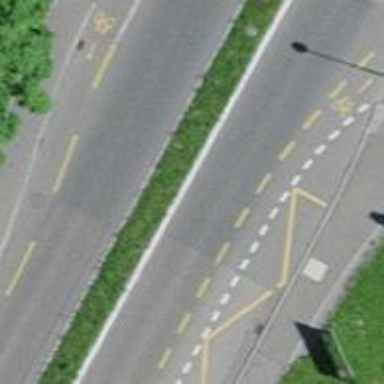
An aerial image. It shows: Bus stop with designated public transport stop position.